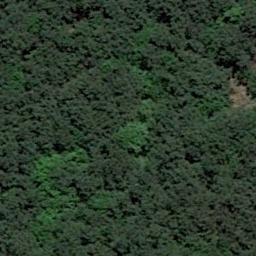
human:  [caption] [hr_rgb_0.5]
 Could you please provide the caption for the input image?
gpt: A large dense mixed dark green and light green forest .

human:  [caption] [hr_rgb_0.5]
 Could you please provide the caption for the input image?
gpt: The forest is full of green trees .

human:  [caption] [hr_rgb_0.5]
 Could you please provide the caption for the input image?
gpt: The forest has a lot of dense green trees of different color depths and a clearing is also in the forest .

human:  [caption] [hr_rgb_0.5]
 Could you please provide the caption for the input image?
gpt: This is a dense forest .

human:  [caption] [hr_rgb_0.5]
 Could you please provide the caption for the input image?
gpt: A dense forest with many green trees .